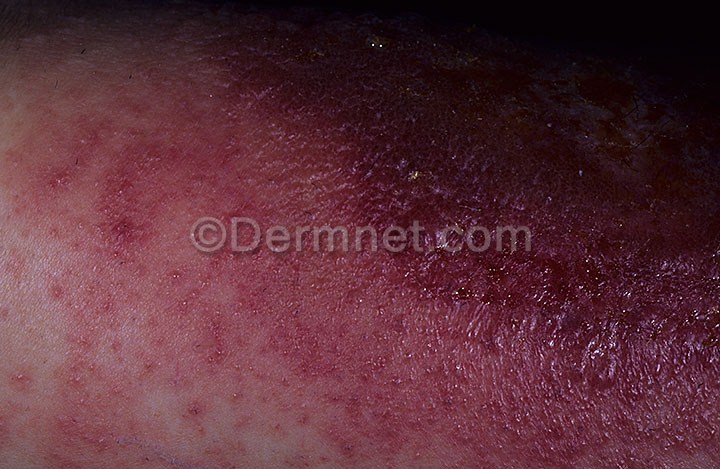
Disease: Poison Ivy Photos and other Contact Dermatitis